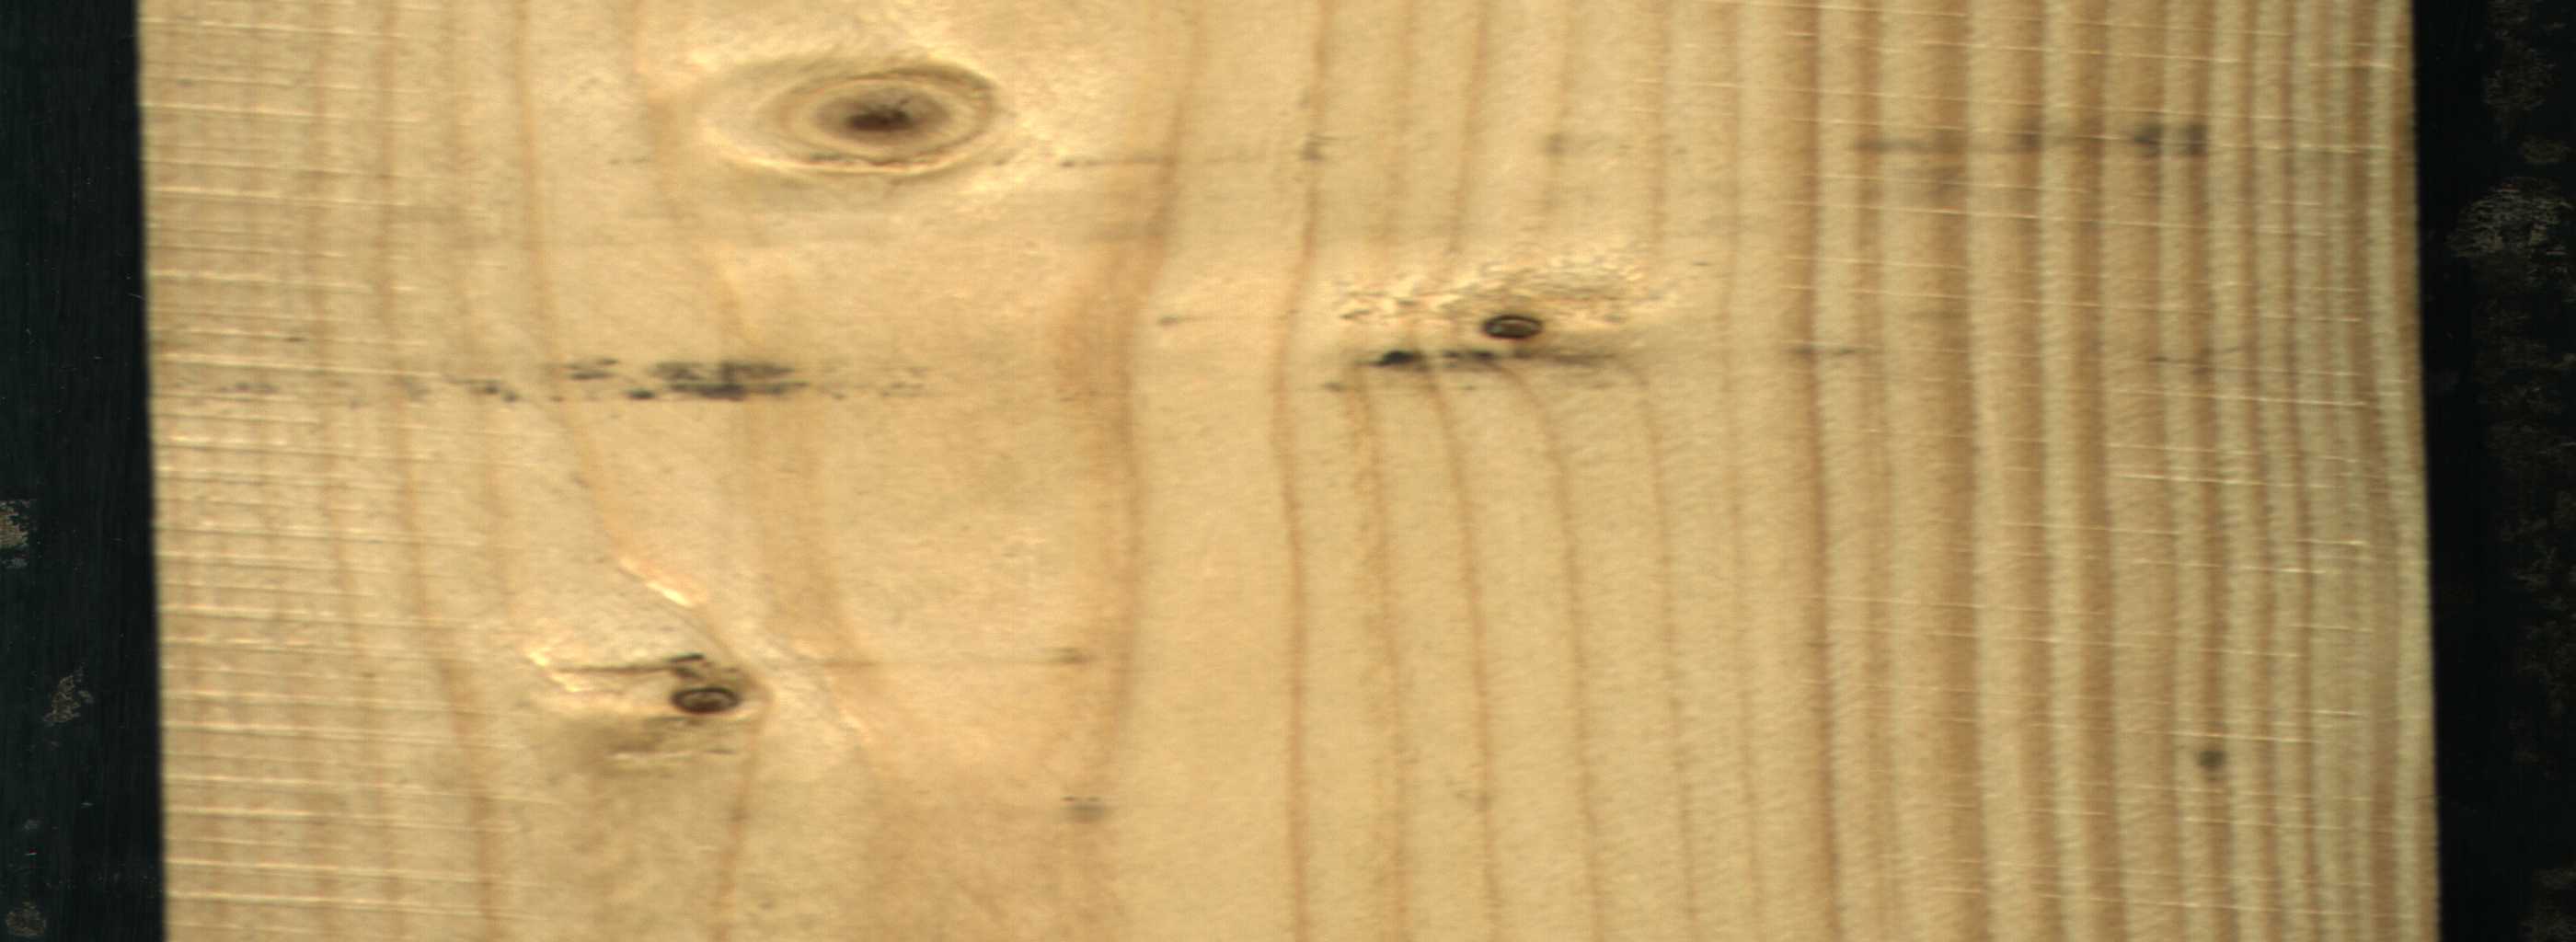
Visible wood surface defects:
Dead_Knot
Dead_Knot
Live_Knot